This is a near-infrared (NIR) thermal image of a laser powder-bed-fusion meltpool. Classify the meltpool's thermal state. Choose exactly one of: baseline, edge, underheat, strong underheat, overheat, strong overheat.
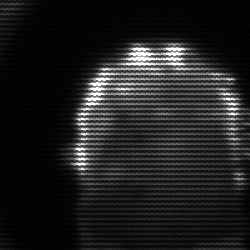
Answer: baseline